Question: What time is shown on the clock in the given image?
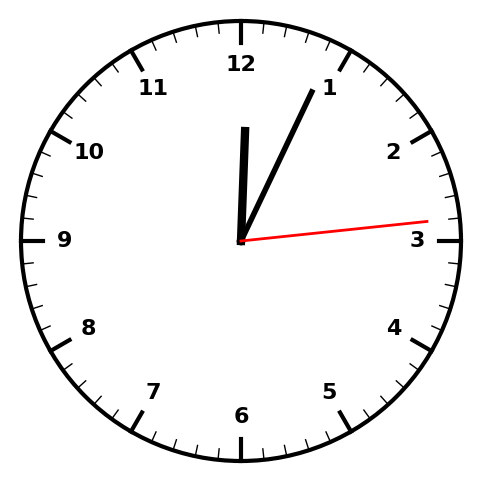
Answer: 12:04:14